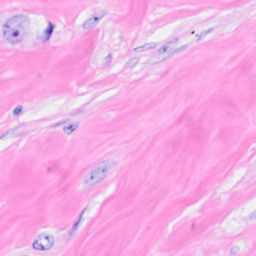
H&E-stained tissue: Breast